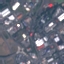
Land use / land cover class: Industrial